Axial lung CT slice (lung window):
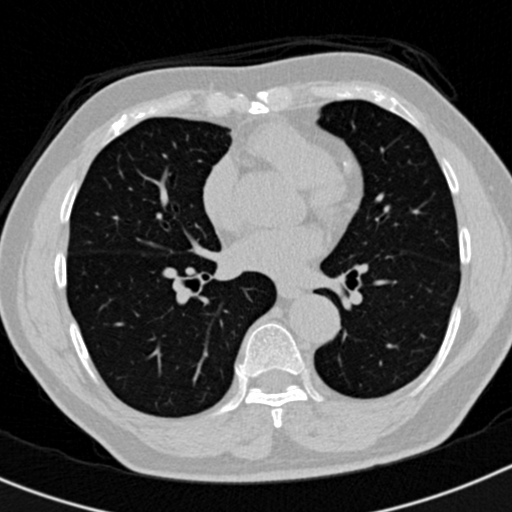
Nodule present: no